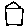
Label: house